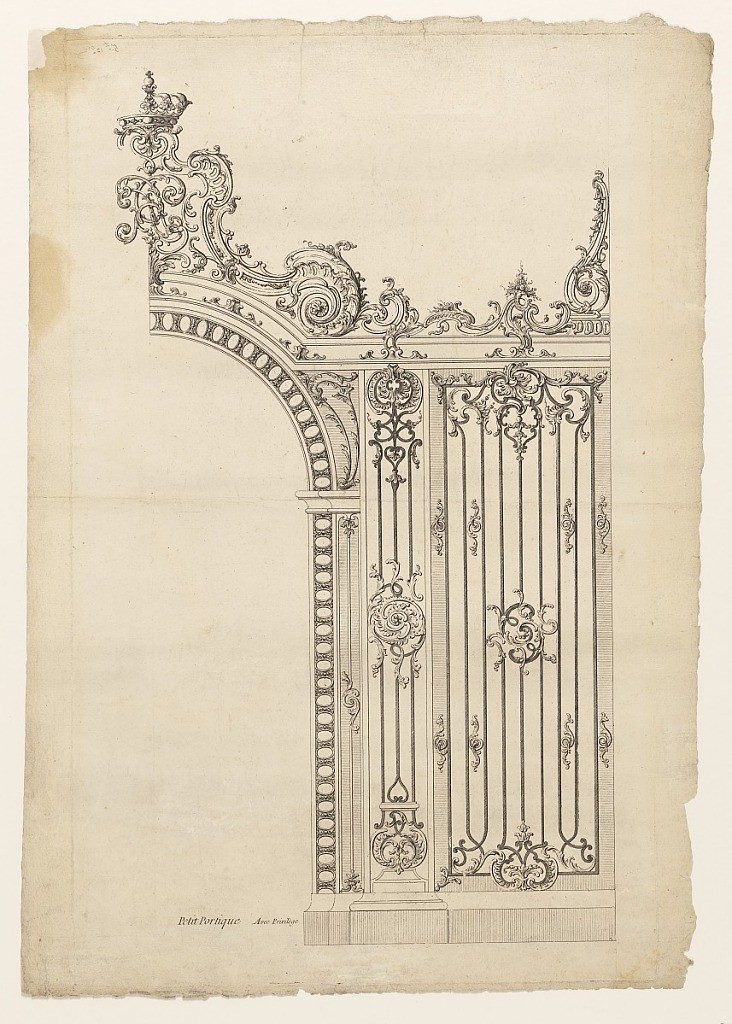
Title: Grille, probably from the series "Héré Plans et Elevations de la Place Royale De Nancy... 1753 A Paris Chéz J.C. François
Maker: Jean Lamour, French, 1698–1771
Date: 1753
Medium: Etching on paper
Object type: Print
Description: Right half of gate from Place Stanislas, Nanci.